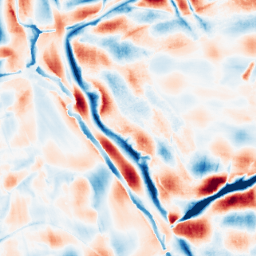
Category: wavelet
Decomposition family: wavelet_dwt
Decomposition parameters: wavelet: db8
level: 5
Upsampling method: sinc_blackman
Upsampling parameters: scale: 4
kernel_size: 8
Upsampling scale: 4